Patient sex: F
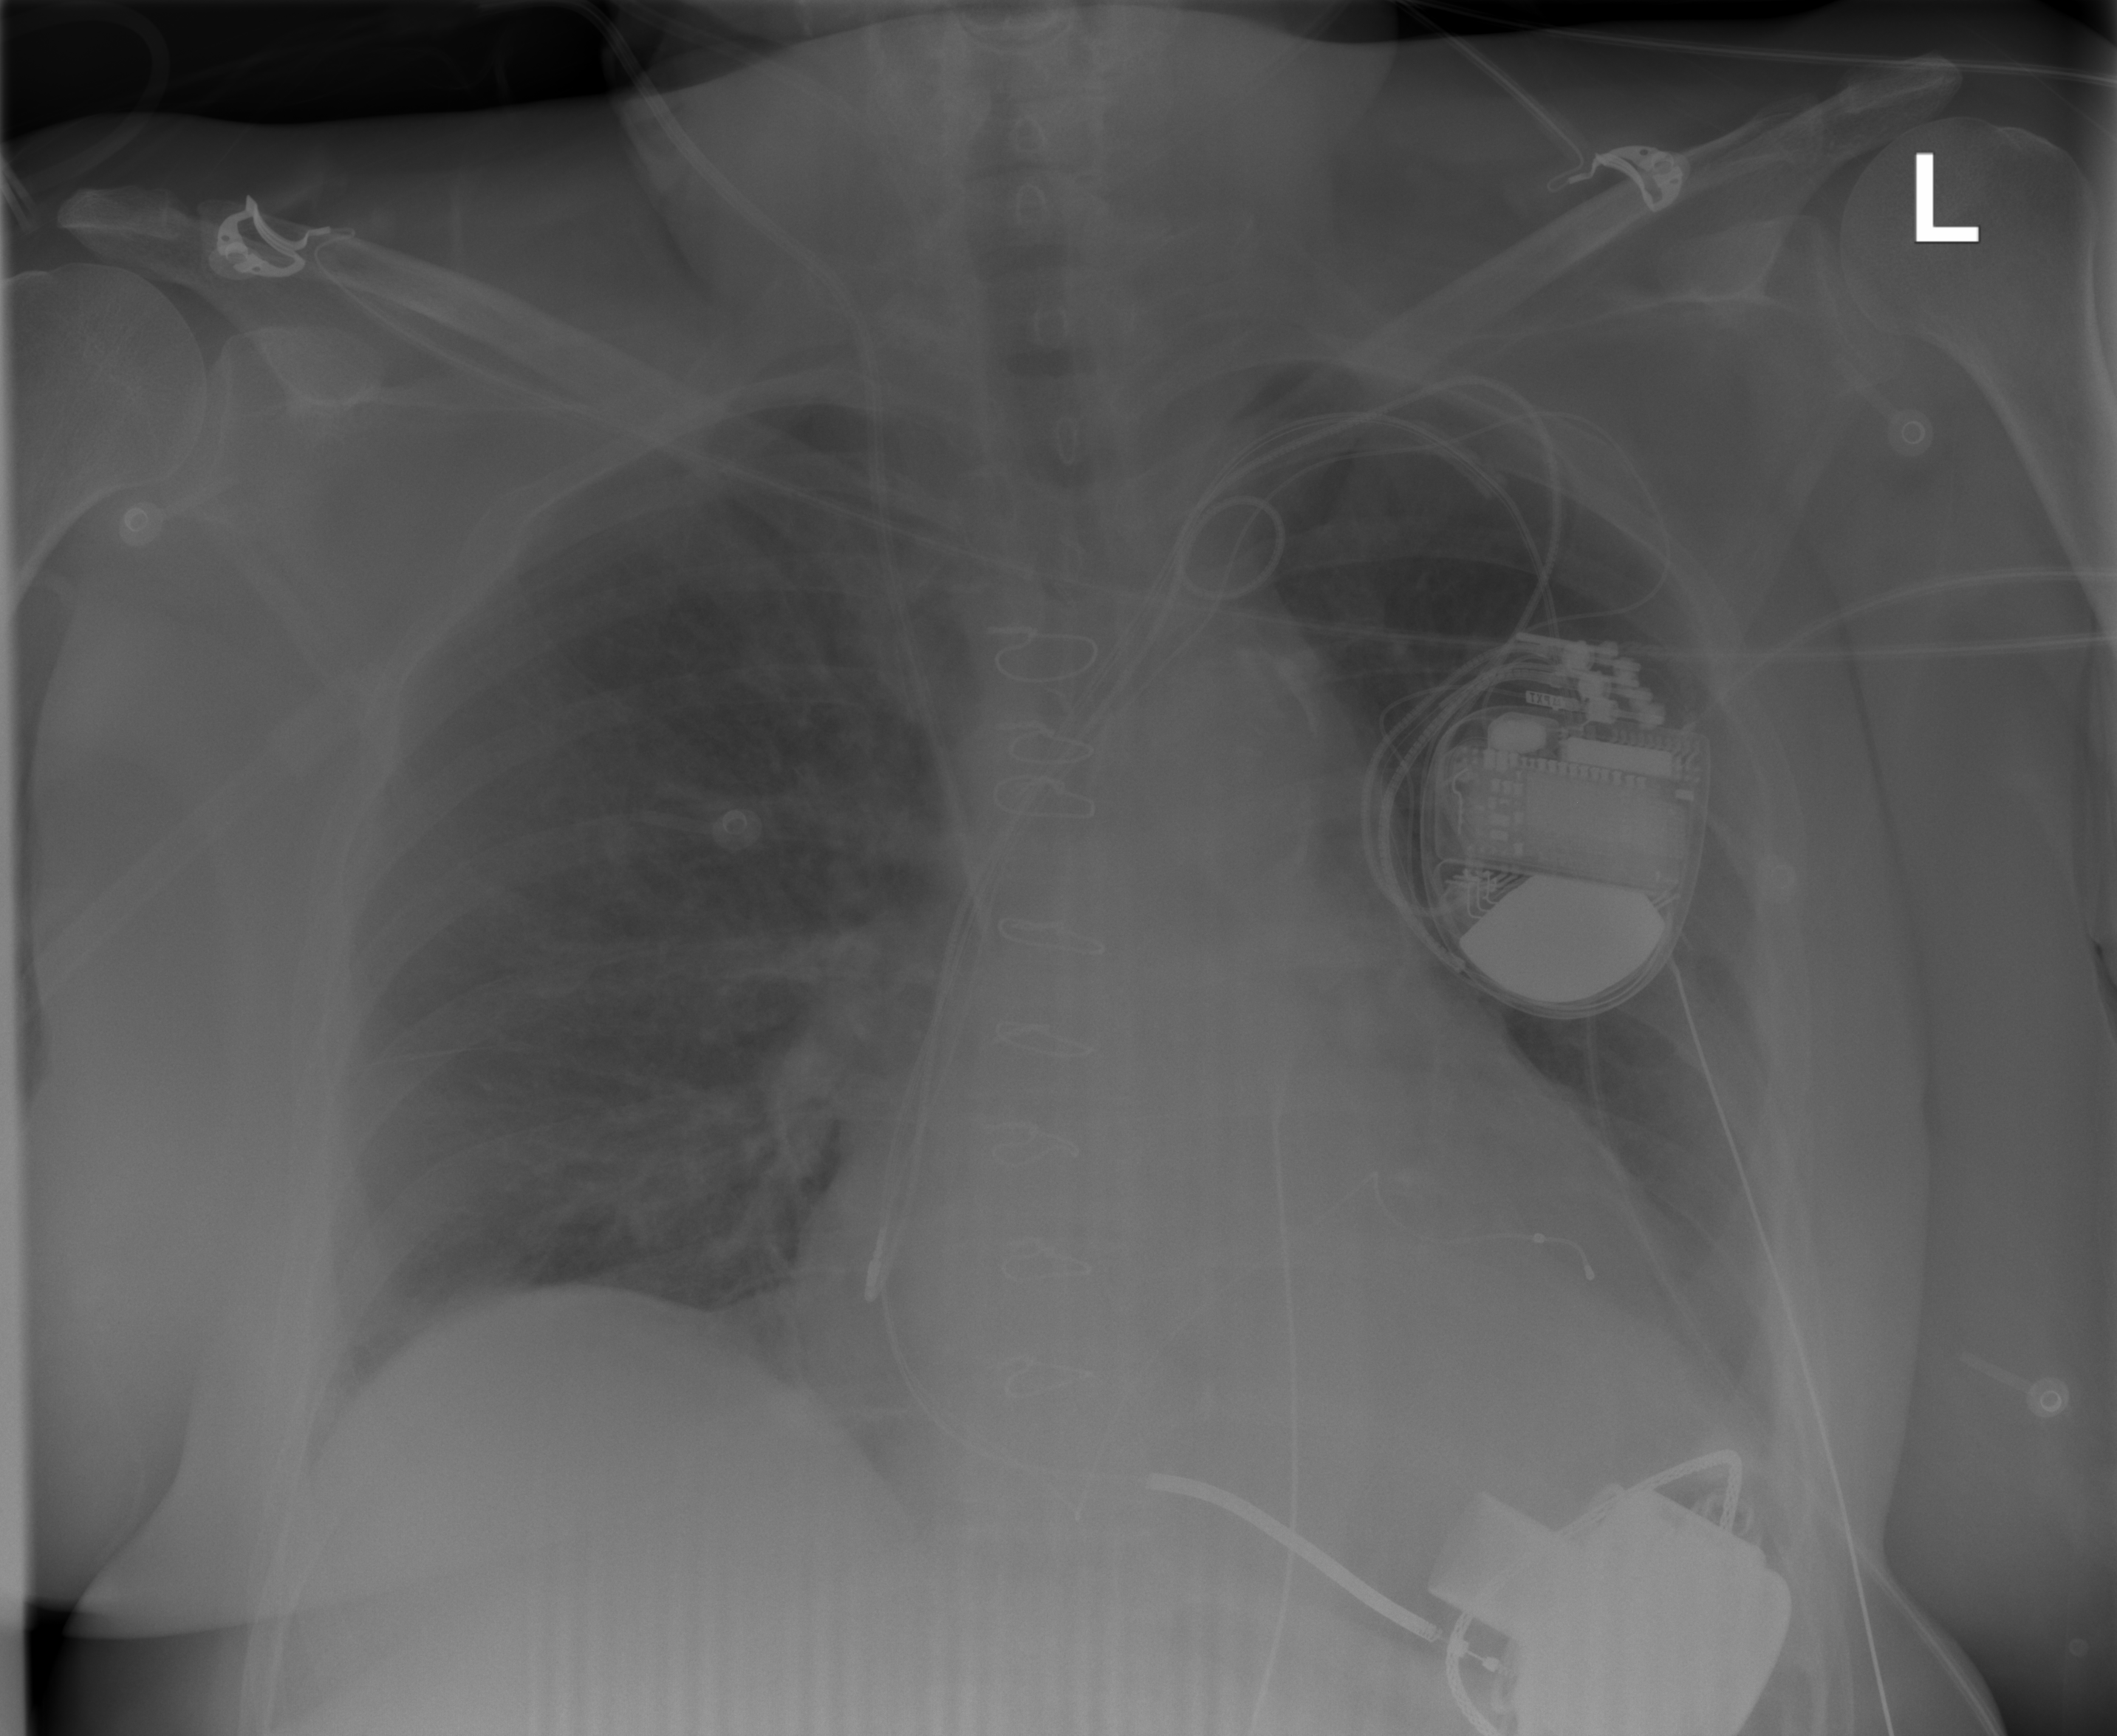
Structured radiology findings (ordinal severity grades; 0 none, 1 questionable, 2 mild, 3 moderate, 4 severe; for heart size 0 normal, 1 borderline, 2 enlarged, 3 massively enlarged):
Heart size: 2
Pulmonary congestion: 2
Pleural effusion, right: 0
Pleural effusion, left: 2
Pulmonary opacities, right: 0
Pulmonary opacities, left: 0
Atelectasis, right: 0
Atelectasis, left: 2